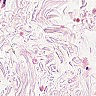
Metastatic tissue present: no